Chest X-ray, PA view. Patient: 39 years old, sex F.
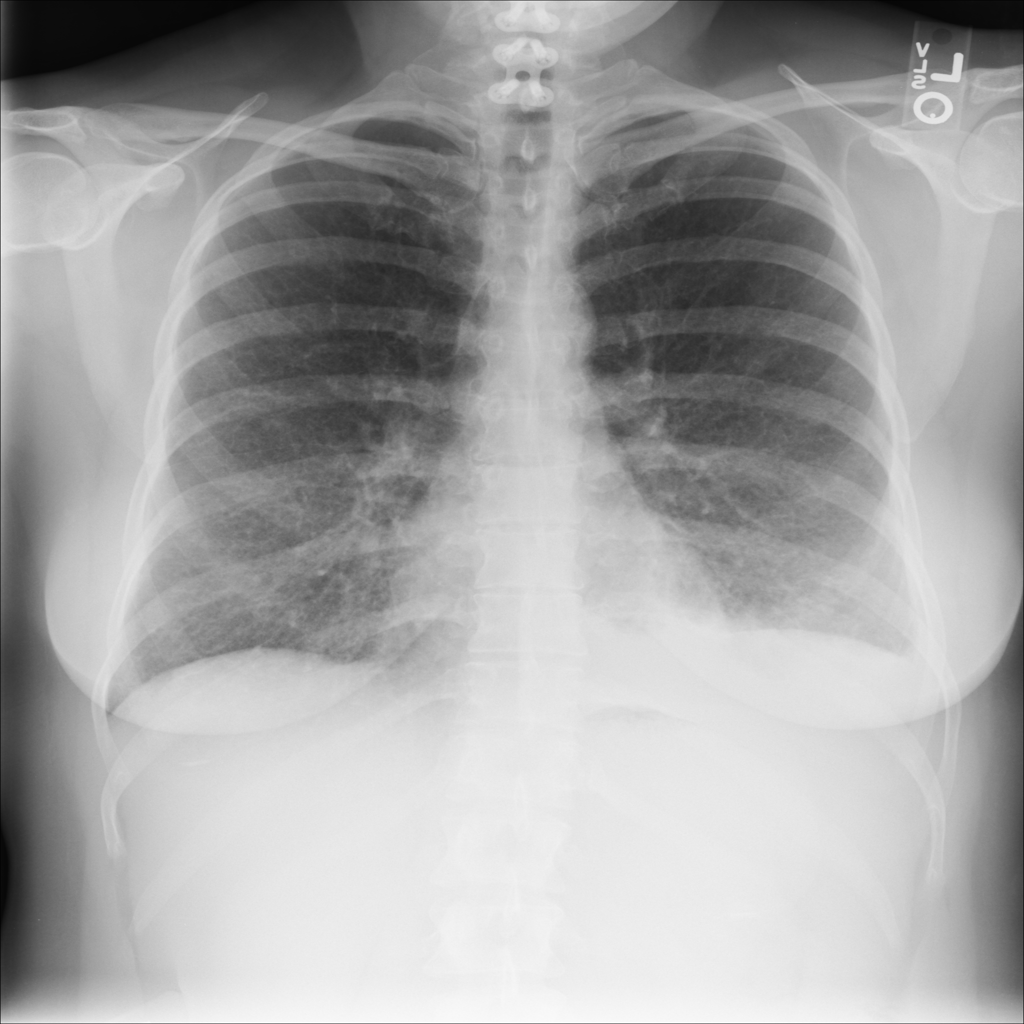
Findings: Infiltration